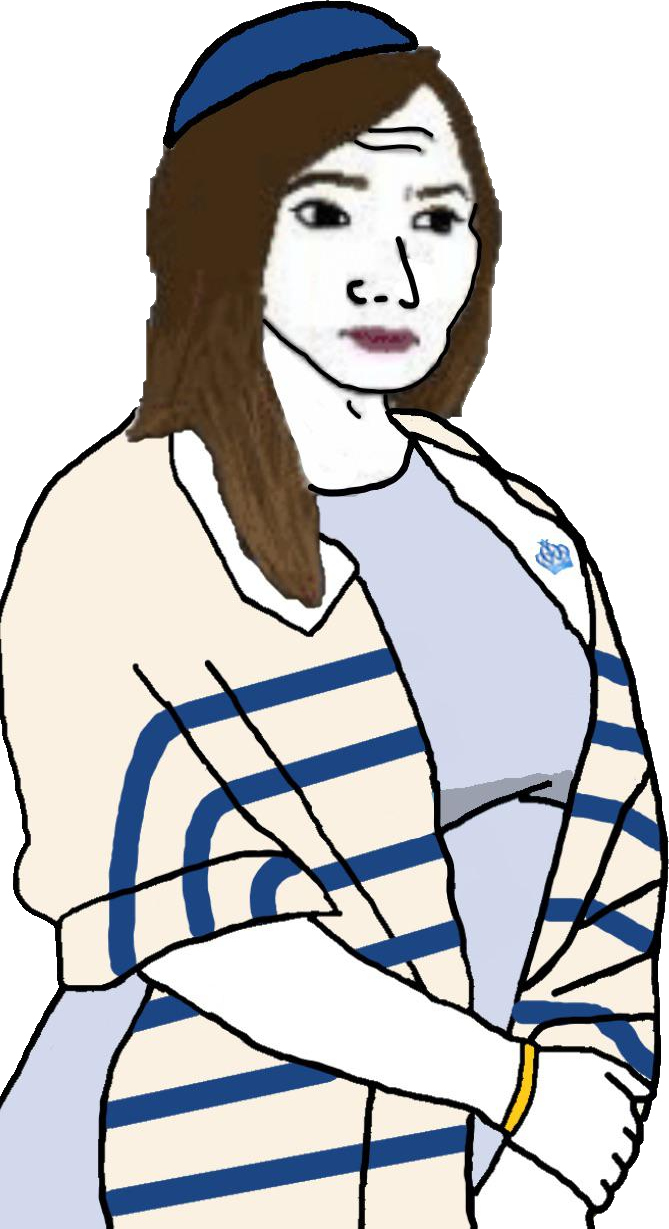
Label: 5_Trad_Wife